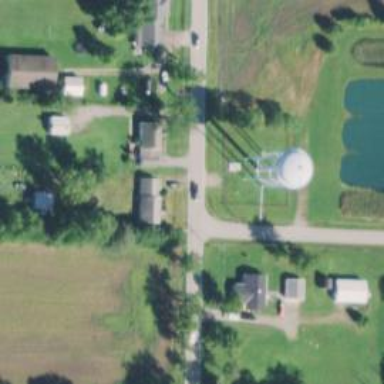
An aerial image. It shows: Water tower that is man-made.